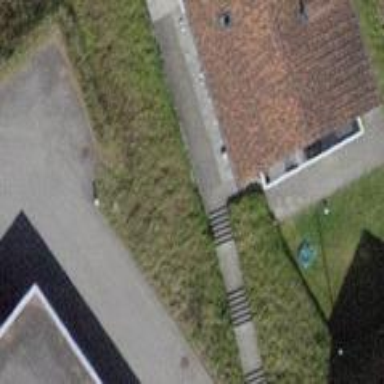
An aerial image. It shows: Road with steps.